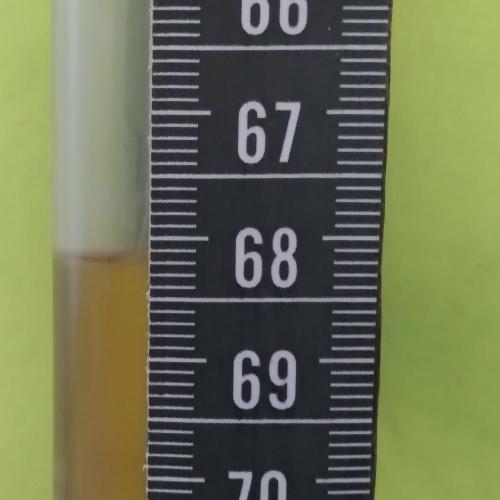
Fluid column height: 68.2 cm